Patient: sex F, age 58
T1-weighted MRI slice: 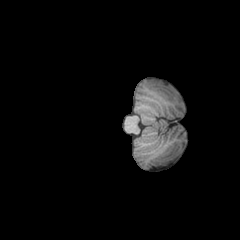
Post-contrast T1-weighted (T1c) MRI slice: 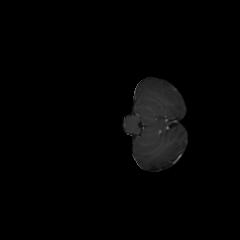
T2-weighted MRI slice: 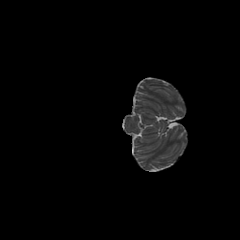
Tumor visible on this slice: no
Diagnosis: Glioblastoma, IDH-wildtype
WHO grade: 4